Interaction volume radius: 10 \u00c5
Interaction volume height: 30 \u00c5
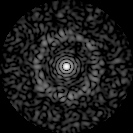
Disorder parameter: 0.8389